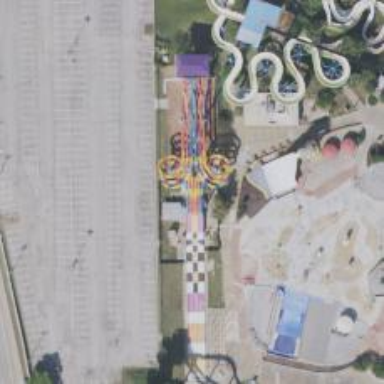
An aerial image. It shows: Water slide attraction.